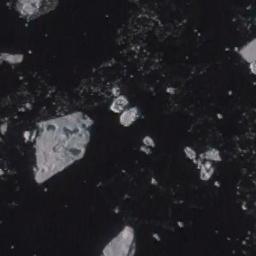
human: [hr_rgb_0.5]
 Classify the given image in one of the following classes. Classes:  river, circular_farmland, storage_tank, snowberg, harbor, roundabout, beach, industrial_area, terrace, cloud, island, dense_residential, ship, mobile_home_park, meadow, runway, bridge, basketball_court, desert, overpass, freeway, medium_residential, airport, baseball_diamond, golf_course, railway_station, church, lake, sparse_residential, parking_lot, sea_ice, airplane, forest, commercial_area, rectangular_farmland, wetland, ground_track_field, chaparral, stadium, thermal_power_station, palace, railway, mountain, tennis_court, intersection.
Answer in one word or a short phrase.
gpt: sea_ice